Question: I have an array which contains several arrays, each containing several objects, similar to this.
'''
[[object1, object2],[object1],[object1,object2,object3]]
'''
Here is a screenhot of the object logged to the console.

What would be the best approach to flattening this out so it just an array of objects?
I've tried this with no luck:
'''
console.log(searchData);
var m = [].concat.apply([],searchData);
console.log(m);
'''
searchData logs out the screenshot above, but m logs out [ ]
Here is the actual contents of searchData:
'''
[[{"_id":"55064111d06b96d974937a6f","title":"Generic Title","shortname":"generic-title","contents":"<p>The Healing Center offers practical, social, and spiritual support to individuals and families. Services include, but are not limited to: food and clothing, job skills training and job search assistance, auto repair (Saturdays only), mentoring, financial counseling, tutoring, prayer, life skills training, and helpful information about local community services.</p><p>Stay in touch with us:</p>","__v":0},{"_id":"5508e1405c621d4aad2d2969","title":"test english","shortname":"test-page","contents":"<h2>English Test</h2>","__v":0}],[{"_id":"550b336f33a326aaee84f883","shortname":"ok-url","title":"now english","contents":"<p>okokko</p>","category":"Transportation","__v":0}]]
'''
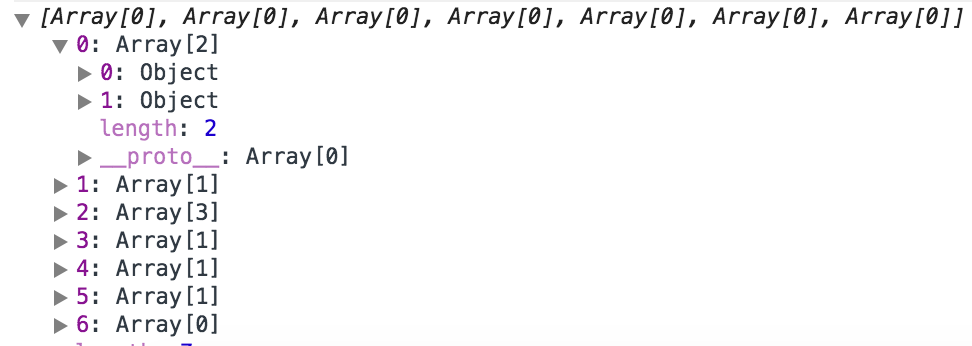
Answer: You can use <URL> like bellow:-
'''
var arr = [['object1', 'object2'],['object1'],['object1','object2','object3']];
var flattened = [].concat.apply([],arr);
'''
'flattened' will be your expected array.
ES 2020 gives the <URL> if you want to iterate over, to flat lists of lists:
'''
[['object1'], ['object2']].flat() // ['object1', 'object2']
'''